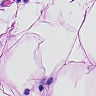
Metastatic tissue present: no